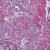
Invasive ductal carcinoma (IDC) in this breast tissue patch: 0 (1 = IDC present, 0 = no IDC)